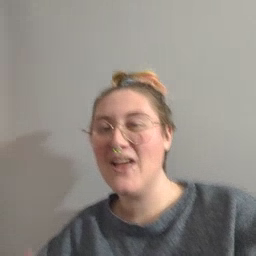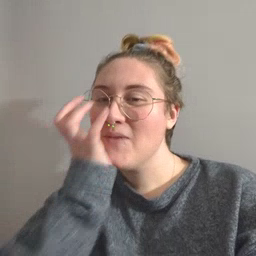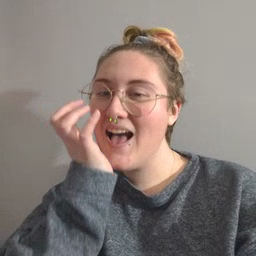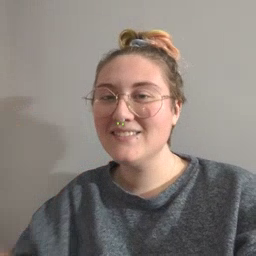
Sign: grass